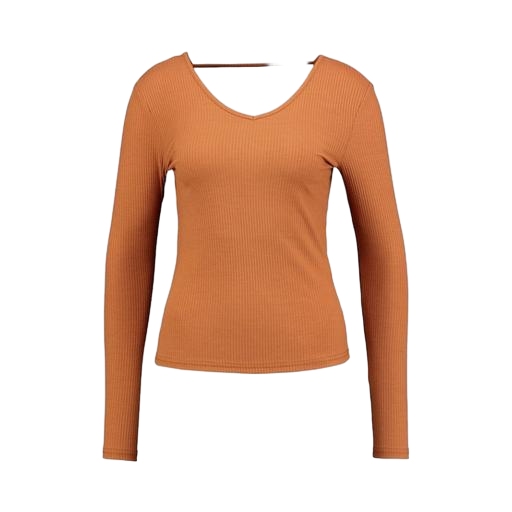
brown women's ribbed long sleeve jersey t-shirt, brown femme long-sleeve top, multicolor vero moda rust high neck blouse, white background